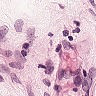
Metastatic tissue present: no